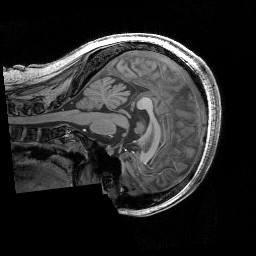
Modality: T1w
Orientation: sagittal
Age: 24
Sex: female
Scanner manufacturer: siemens
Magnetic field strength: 3 T
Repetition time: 2.3 s
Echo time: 0.00344 s